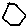
Label: hexagon